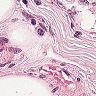
Metastatic tissue present: no